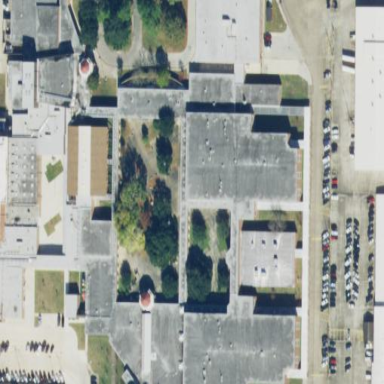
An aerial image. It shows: School building.